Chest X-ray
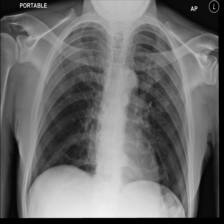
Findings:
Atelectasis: negative
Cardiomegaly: negative
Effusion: negative
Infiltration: negative
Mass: negative
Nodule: negative
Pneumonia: negative
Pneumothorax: negative
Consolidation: negative
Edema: negative
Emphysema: negative
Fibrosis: negative
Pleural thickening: negative
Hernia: negative